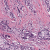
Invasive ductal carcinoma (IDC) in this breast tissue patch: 1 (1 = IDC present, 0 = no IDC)